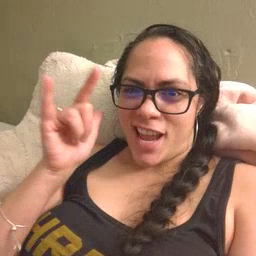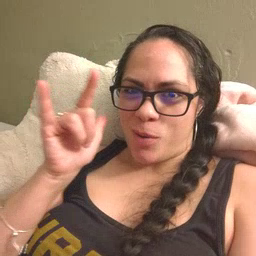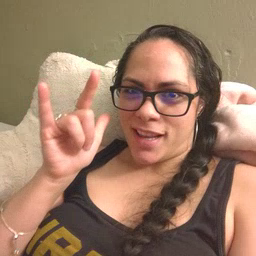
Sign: airplane